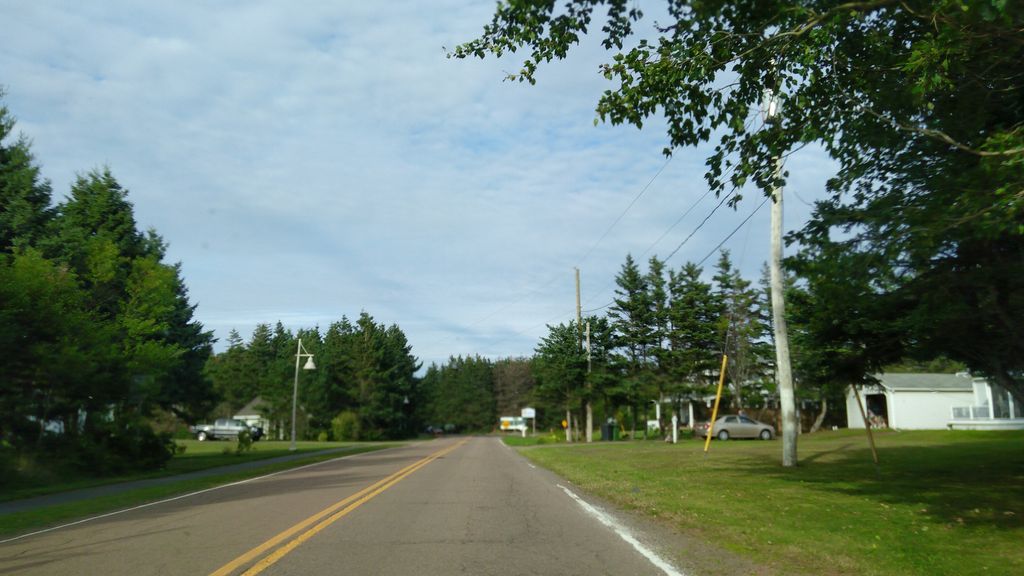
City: charlottetown